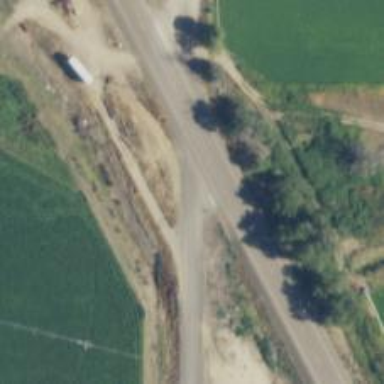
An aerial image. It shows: Unclassified road.